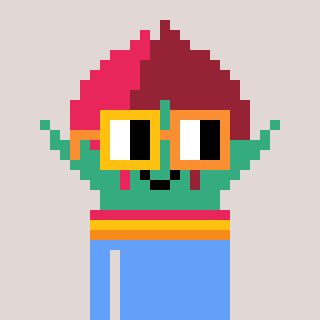
a pixel art character with square yellow and orange glasses, a rosebud-shaped head and a blue-colored body on a warm background